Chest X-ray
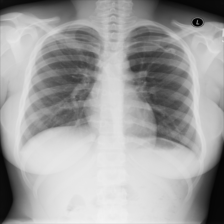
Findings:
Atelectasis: negative
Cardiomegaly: negative
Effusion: negative
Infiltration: negative
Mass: negative
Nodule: negative
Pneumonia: negative
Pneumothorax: negative
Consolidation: negative
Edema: negative
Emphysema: negative
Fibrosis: negative
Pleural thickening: negative
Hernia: negative